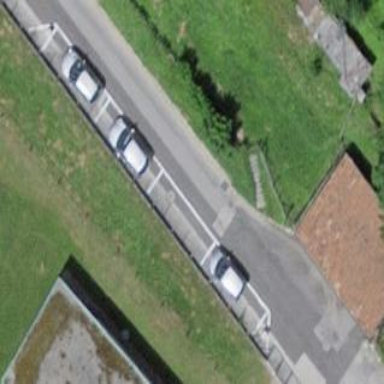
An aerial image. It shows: Parking lane designated for parking.